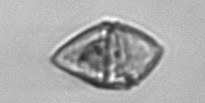
Label: Gyrodinium